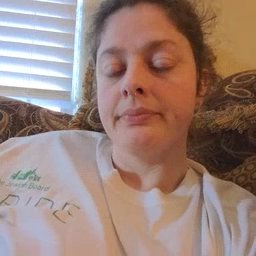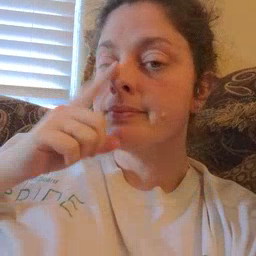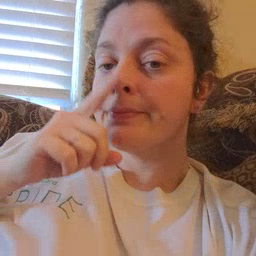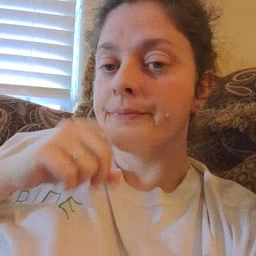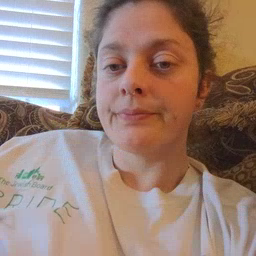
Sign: mouse